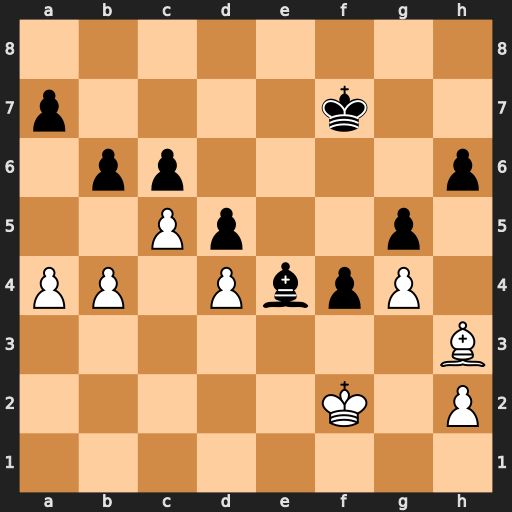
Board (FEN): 8/p4k2/1pp4p/2Pp2p1/PP1PbpP1/7B/5K1P/8
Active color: w
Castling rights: -
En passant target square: -
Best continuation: cxb6 axb6 a5 Bd3 Bf1 bxa5 bxa5